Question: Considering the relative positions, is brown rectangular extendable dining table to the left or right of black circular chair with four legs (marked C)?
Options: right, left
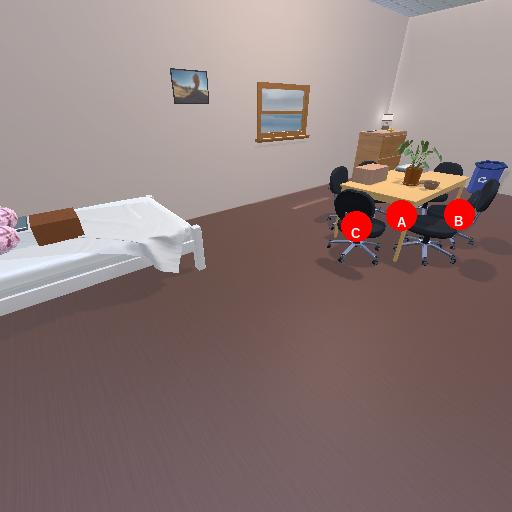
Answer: right